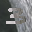
Label: 3